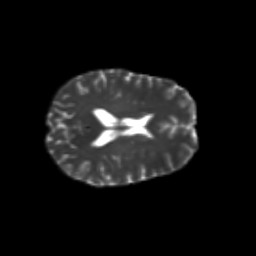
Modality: T2w
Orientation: axial
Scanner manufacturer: siemens
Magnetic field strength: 3 T
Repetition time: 9.2 s
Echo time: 0.084 s